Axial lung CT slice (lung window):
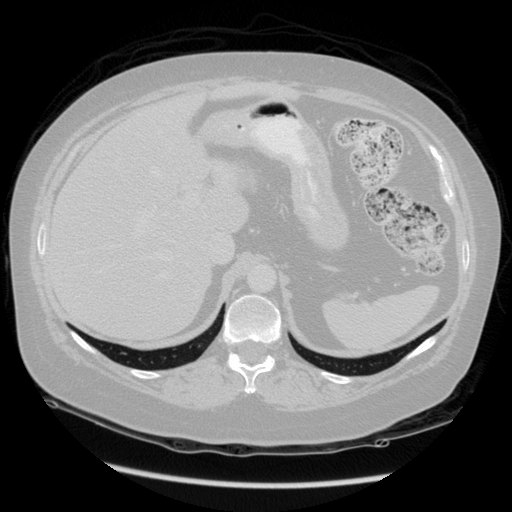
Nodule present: no